Brain MRI, t1w sequence, axial 2D slice.
Patient: age 34, sex M, weight 95 kg, height 1.95 m
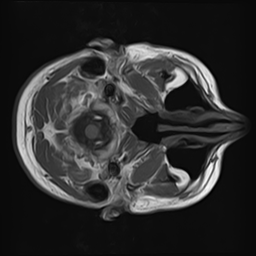